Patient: sex F, age 34
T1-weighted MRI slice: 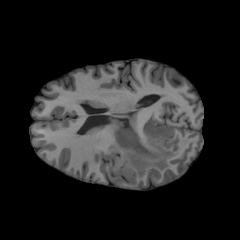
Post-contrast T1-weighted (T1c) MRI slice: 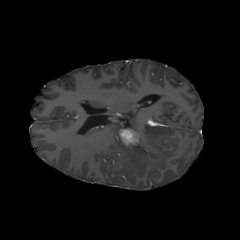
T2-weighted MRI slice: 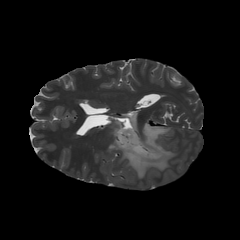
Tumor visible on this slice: yes
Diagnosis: Astrocytoma, IDH-mutant
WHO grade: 3